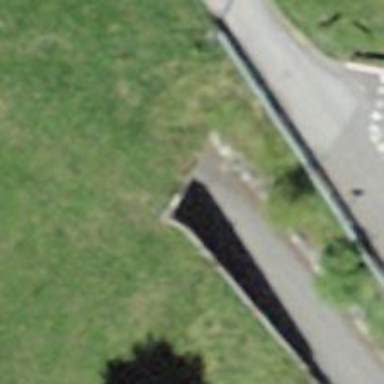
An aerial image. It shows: Residential road with asphalt surface going through tunnel.